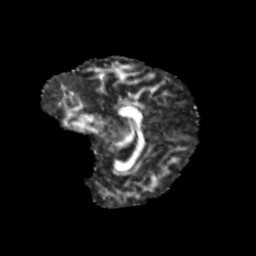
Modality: FA
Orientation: sagittal
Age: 10
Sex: female
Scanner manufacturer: siemens
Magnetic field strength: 3 T
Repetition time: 3.8 s
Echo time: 0.07 s